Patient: sex M, age 80
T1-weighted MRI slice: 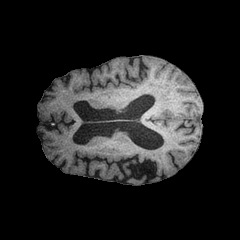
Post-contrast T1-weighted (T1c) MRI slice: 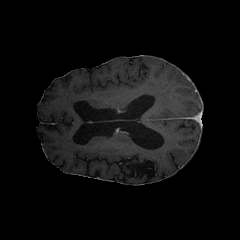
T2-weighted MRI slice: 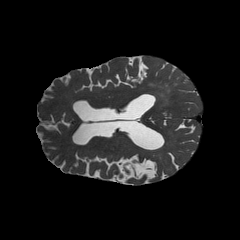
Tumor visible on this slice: no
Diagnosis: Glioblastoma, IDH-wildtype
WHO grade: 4